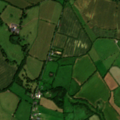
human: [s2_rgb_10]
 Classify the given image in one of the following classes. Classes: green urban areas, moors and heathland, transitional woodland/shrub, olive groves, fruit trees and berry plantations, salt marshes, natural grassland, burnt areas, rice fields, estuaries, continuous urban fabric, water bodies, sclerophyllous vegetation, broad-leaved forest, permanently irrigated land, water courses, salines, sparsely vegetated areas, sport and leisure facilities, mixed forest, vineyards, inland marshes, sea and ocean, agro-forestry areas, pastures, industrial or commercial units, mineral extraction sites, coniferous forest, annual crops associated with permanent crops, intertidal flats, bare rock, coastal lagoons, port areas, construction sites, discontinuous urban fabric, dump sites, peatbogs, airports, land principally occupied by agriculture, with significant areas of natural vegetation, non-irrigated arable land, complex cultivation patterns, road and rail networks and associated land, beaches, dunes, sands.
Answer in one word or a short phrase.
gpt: non-irrigated arable land, pastures